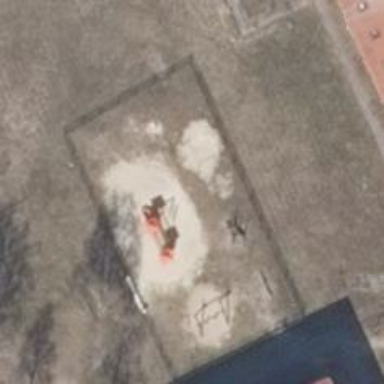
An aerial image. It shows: Playground area for leisure activities on the land.